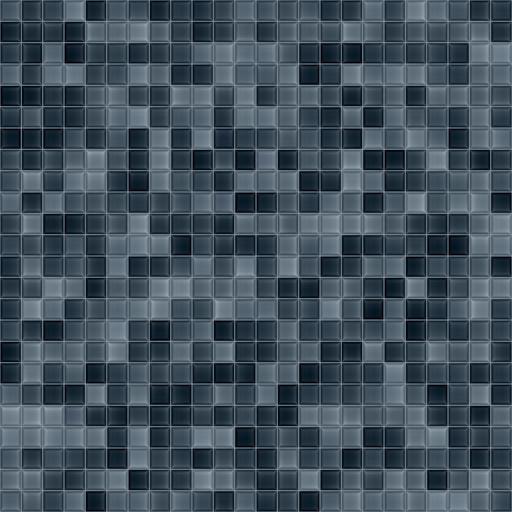
Tags: bathroom blue clean dark refelctive smooth square subway tiled tiles